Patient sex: M
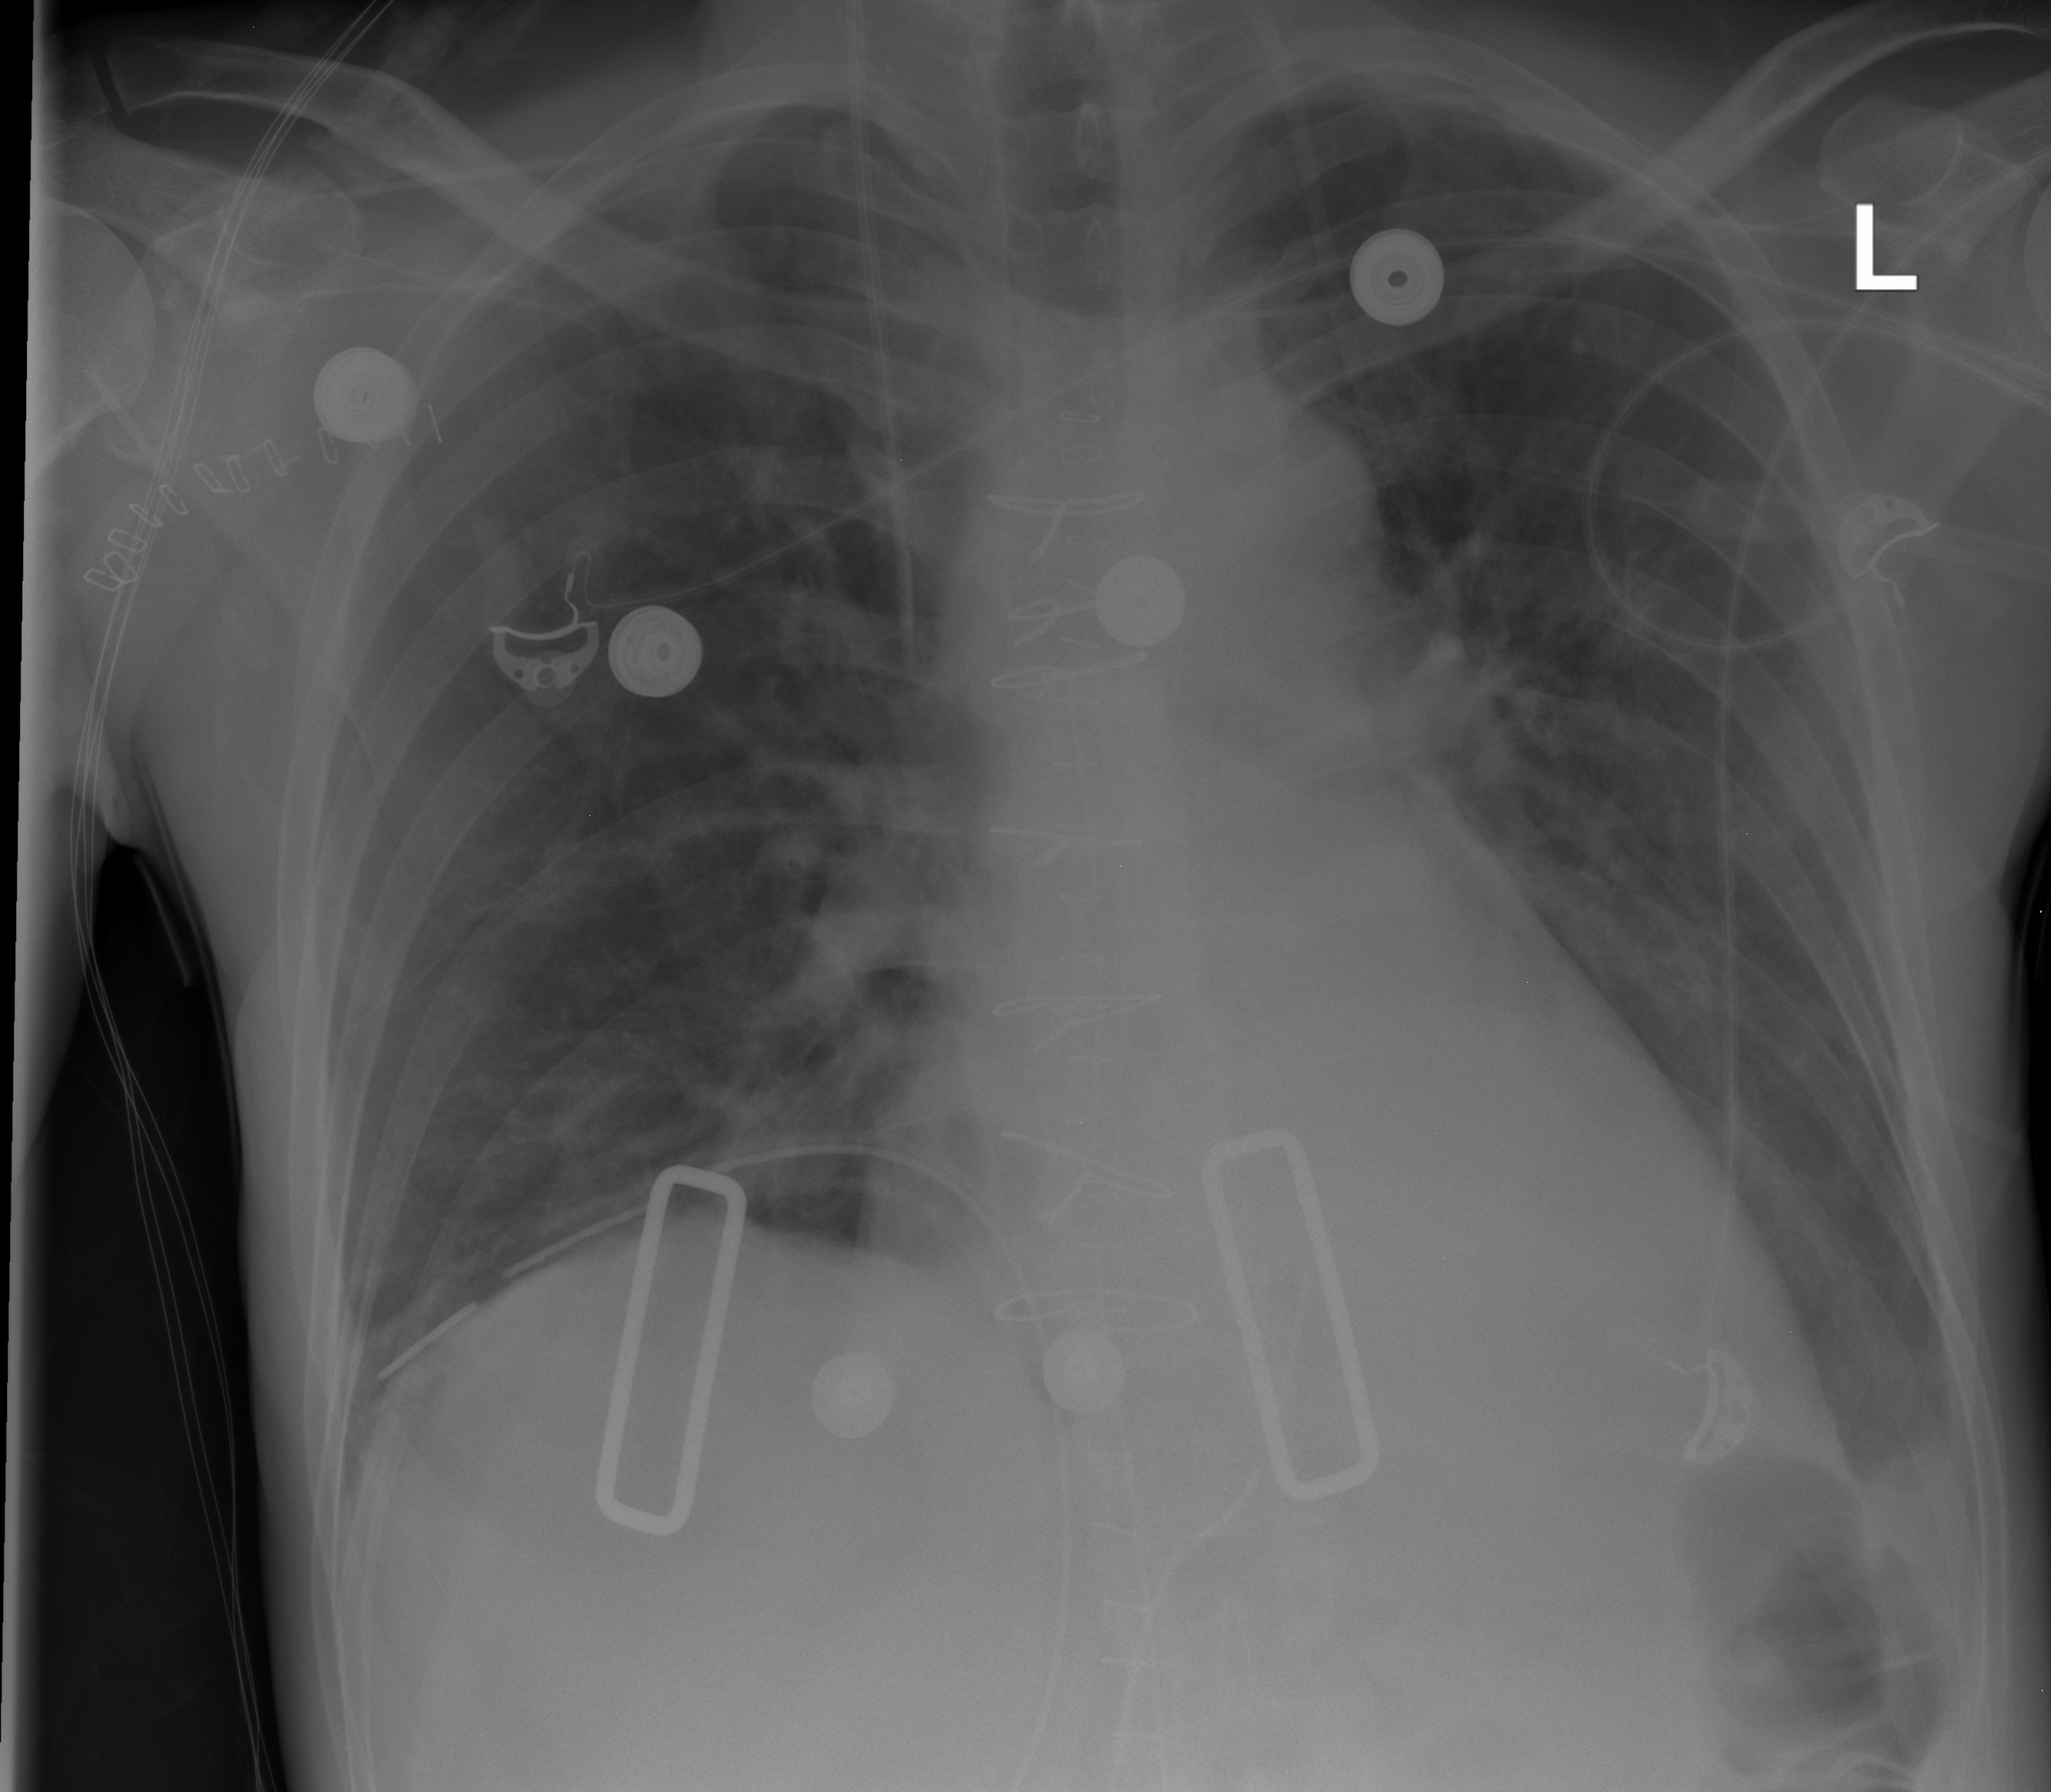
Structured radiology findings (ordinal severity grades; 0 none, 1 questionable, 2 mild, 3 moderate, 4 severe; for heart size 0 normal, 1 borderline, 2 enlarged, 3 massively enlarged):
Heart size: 0
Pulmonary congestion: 0
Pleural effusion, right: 0
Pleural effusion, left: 0
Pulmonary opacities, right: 2
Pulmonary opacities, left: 0
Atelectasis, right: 0
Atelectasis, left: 0